Question: The below SQL query is supposed to show a teacher availability. There are 4 possible booking types - AM, PM, Full Day and Hourly. If there's an AM booking, the text in the cell should show PM, if there's a PM booking, it should show AM, if there's a full day booking, or both an AM and a PM booking, it should show 'xxx'. Hourly bookings - It is safe to assume there is only ever going to be 2 hourly bookings for each day, 1 for the AM (start time <= 12pm) and 1 for PM (end time > 12pm), meaning we should show 'xxx'. This all works fine.
The trouble im having is showing 'XXX' when there is an AM booking then a PM hourly booking, or a PM booking with an AM hourly booking.
'''
WITH Bookings AS
( SELECT TeacherID,
[WeekDay] = DATENAME(WEEKDAY, BookingDate),
[0], [1], [2], [3],
[Status] = CASE
WHEN ([0] > 0 AND [1] > 0) THEN 'XXX'
WHEN [2] > 0 THEN 'XXX'
WHEN [0] > 0 THEN 'PM'
WHEN [1] > 0 THEN 'AM'
WHEN [3] > 0 AND StartTime <= CONVERT(TIME, '12:00:00') AND EndTime >= CONVERT(TIME, '12:00:00') THEN 'XXX'
WHEN [3] > 0 AND EndTime <= CONVERT(TIME, '12:00:00') THEN 'PM'
WHEN [3] > 0 AND StartTime >= CONVERT(TIME, '12:00:00') THEN 'AM'
END
FROM ( SELECT TeacherID,
BookingDate,
BookingDuration,
StartTime = CASE WHEN BookingDuration = 3 THEN CAST(MIN(StartTime) OVER(PARTITION BY TeacherID, BookingDate, BookingDuration) AS TIME) ELSE NULL END,
EndTime = CASE WHEN BookingDuration = 3 THEN CAST(MAX(EndTime) OVER(PARTITION BY TeacherID, BookingDate, BookingDuration) AS TIME) ELSE NULL END,
[x] = 1
FROM BookingDays
WHERE (Status = 0 OR Status IS NULL)
) BookingDays
PIVOT
( SUM(x)
FOR BookingDuration IN ([0], [1], [2], [3])
) pvt
WHERE BookingDate >= DATEADD(ww, DATEDIFF(ww,0,'05/06/2013'), 0) AND BookingDate <= DATEADD(ww, DATEDIFF(ww,0,'05/06/2013'), 6)
), PivotedBookings AS
( SELECT *
FROM Bookings
PIVOT
( MAX([Status])
FOR [WeekDay] IN ([Monday], [Tuesday], [Wednesday], [Thursday], [Friday])
) pvt
)
SELECT ID,Firstname,Surname,Band,'PS' + CONVERT(varchar(50),DefaultChargeRateDaily) + '/' + 'PS' + CONVERT(varchar(50), DefaultPayRateDaily) as 'BandRates',Telephone,Mobile,Teacher,TeacherAssistant,KeyStage,MAX(Monday) Monday,MAX(Tuesday) Tuesday,MAX(Wednesday) Wednesday,MAX(Thursday) Thursday,MAX(Friday) Friday, Notes
FROM (
SELECT t.ID,
t.Firstname,
t.Surname,
tb.Band,
t.DefaultChargeRateDaily,
t.DefaultPayRateDaily,
t.Telephone,
t.Mobile,
t.Teacher,
t.TeacherAssistant,
CASE WHEN t.Nursery > 0 THEN 'NUR' WHEN t.Reception > 0 THEN 'REC' WHEN t.Year1 > 0 THEN 'Y1' WHEN t.Year2 > 0 THEN 'Y2' WHEN t.Year3 > 0 THEN 'Y3' WHEN t.Year4 > 0 THEN 'Y4' WHEN t.Year5 > 0 THEN 'Y5' WHEN t.Year6 > 0 THEN 'Y6' WHEN t.Year7 > 0 THEN 'Y7' WHEN t.Year8 > 0 THEN 'Y8' WHEN t.Year9 > 0 THEN 'Y9' WHEN t.Year10 > 0 THEN 'Y10' WHEN t.Year11 > 0 THEN 'Y11' WHEN t.ALevel > 0 THEN 'ALevel' END + ' - ' + CASE WHEN t.ALevel > 0 THEN 'ALevel' WHEN t.Year11 > 0 THEN 'Y11' WHEN t.Year10 > 0 THEN 'Y10' WHEN t.Year9 > 0 THEN 'Y9' WHEN t.Year8 > 0 THEN 'Y8' WHEN t.Year7 > 0 THEN 'Y7' WHEN t.Year6 > 0 THEN 'Y6' WHEN t.Year5 > 0 THEN 'Y5' WHEN t.Year4 > 0 THEN 'Y4' WHEN t.Year3 > 0 THEN 'Y3' WHEN t.Year2 > 0 THEN 'Y2' WHEN t.Year1 > 0 THEN 'Y1' WHEN t.Reception > 0 THEN 'REC' WHEN t.Nursery > 0 THEN 'NUR' ELSE '' END as 'KeyStage',
Monday = CASE WHEN an.Date = DATEADD(ww, DATEDIFF(ww,0,'05/06/2013'), 0) AND an.TeacherID = t.ID THEN an.Text WHEN t.Status = 0 THEN 'XXX' ELSE COALESCE(pb.Monday, '') END,
Tuesday = CASE WHEN an.Date = DATEADD(ww, DATEDIFF(ww,0,'05/06/2013'), 1) AND an.TeacherID = t.ID THEN an.Text WHEN t.Status = 0 THEN 'XXX' ELSE COALESCE(pb.Tuesday, '') END,
Wednesday = CASE WHEN an.Date = DATEADD(ww, DATEDIFF(ww,0,'05/06/2013'), 2) AND an.TeacherID = t.ID THEN an.Text WHEN t.Status = 0 THEN 'XXX' ELSE COALESCE(pb.Wednesday, '') END,
Thursday = CASE WHEN an.Date = DATEADD(ww, DATEDIFF(ww,0,'05/06/2013'), 3) AND an.TeacherID = t.ID THEN an.Text WHEN t.Status = 0 THEN 'XXX' ELSE COALESCE(pb.Thursday, '') END,
Friday = CASE WHEN an.Date = DATEADD(ww, DATEDIFF(ww,0,'05/06/2013'), 4) AND an.TeacherID = t.ID THEN an.Text WHEN t.Status = 0 THEN 'XXX' ELSE COALESCE(pb.Friday, '') END,
Notes
FROM Teachers t
LEFT JOIN PivotedBookings pb
ON pb.TeacherID = t.ID
LEFT JOIN TeacherBands tb
ON tb.ID = t.Band
LEFT JOIN AvailabilityNotes an
ON t.ID = an.TeacherID
WHERE t.Active = 0 and (t.Status = 1 or t.Status = 0) and t.PrimarySchool = 1 and t.ID = 9094
) T1
GROUP BY ID,Firstname,Surname,Telephone,Mobile,Teacher,TeacherAssistant,KeyStage,Notes,DefaultChargeRateDaily,DefaultPayRateDaily,Band
ORDER BY Surname,Firstname asc
'''
The first part generates the following -
'''
SELECT TeacherID,
[WeekDay] = DATENAME(WEEKDAY, BookingDate),
[0], [1], [2], [3],
[Status] = CASE
WHEN ([0] > 0 AND [1] > 0) THEN 'XXX'
WHEN [2] > 0 THEN 'XXX'
WHEN [0] > 0 THEN 'PM'
WHEN [1] > 0 THEN 'AM'
WHEN ([3] > 0 AND EndTime <= CONVERT(TIME, '12:00:00')) AND ([0] > 1) THEN 'XXX'
WHEN ([3] > 0 AND EndTime <= CONVERT(TIME, '12:00:00')) AND ([1] > 1) THEN 'XXX'
WHEN [3] > 0 AND StartTime <= CONVERT(TIME, '12:00:00') AND EndTime >= CONVERT(TIME, '12:00:00') THEN 'XXX'
WHEN [3] > 0 AND EndTime <= CONVERT(TIME, '12:00:00') THEN 'PM'
WHEN [3] > 0 AND StartTime >= CONVERT(TIME, '12:00:00') THEN 'AM'
END
FROM ( SELECT TeacherID,
BookingDate,
BookingDuration,
StartTime = CASE WHEN BookingDuration = 3 THEN CAST(MIN(StartTime) OVER(PARTITION BY TeacherID, BookingDate, BookingDuration) AS TIME) ELSE NULL END,
EndTime = CASE WHEN BookingDuration = 3 THEN CAST(MAX(EndTime) OVER(PARTITION BY TeacherID, BookingDate, BookingDuration) AS TIME) ELSE NULL END,
[x] = 1
FROM BookingDays
WHERE (Status = 0 OR Status IS NULL)
) BookingDays
PIVOT
( SUM(x)
FOR BookingDuration IN ([0], [1], [2], [3])
) pvt
WHERE BookingDate >= DATEADD(ww, DATEDIFF(ww,0,'05/06/2013'), 0) AND BookingDate <= DATEADD(ww, DATEDIFF(ww,0,'05/06/2013'), 6)
'''
.
'''
TeacherID | WeekDay | 0 | 1 | 2 | 3 | Status
9094 | Monday | NULL | NULL | 1 | NULL | XXX
9094 | Tuesday | NULL | NULL | NULL | 1 | AM
9094 | Wednesday| NULL | 1 | NULL | NULL | AM
9094 | Thursday | NULL | 1 | NULL | NULL | AM
9094 | Thursday | NULL | NULL | NULL | 1 | PM
9094 | Friday | NULL | NULL | 1 | 1 | XXX
'''
Booking Durations -
0 - AM
1 - PM
2 - Full Day
3 - Hourly
We can see here, the two Thursday rows need merging and showing in the status column as XXX, rather than 2 separate rows.
An example is shown in the screenshot below. Highlighted yellow, it is showing PM, however it should show XXX as there is 1 PM hourly and an AM.

How can I get it to show XXX when there is an hourly and a AM or an hourly and a PM?
Thanks!
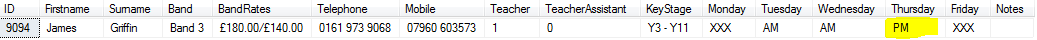
Answer: I would split the complex logic into two steps, using an IntermediateBookings CTE to reduce the logic to two columns 'has_am' and 'has_pm'. These are more easy to calculate, and from these, the final output is then easy to calculate as well. In theory, you could just improve the 'CASE' expression of your original statement to contain some more 'AND's and 'OR's, but that is not very maintainable. The start of the query should be like this:
'''
WITH IntermediateBooking as (
SELECT TeacherID,
[WeekDay] = DATENAME(WEEKDAY, BookingDate),
[0], [1], [2], [3],
has_am = case when
[1] > 0
OR [2] > 0
OR ([3] > 0 AND StartTime <= CONVERT(TIME, '12:00:00'))
then 1
else null
end,
has_pm = case when
[0] > 0
OR [2] > 0
OR ([3] > 0 AND EndTime >= CONVERT(TIME, '12:00:00'))
then 1
else null
end
FROM ( SELECT TeacherID,
BookingDate,
BookingDuration,
StartTime = CASE WHEN BookingDuration = 3 THEN CAST(MIN(StartTime) OVER(PARTITION BY TeacherID, BookingDate, BookingDuration) AS TIME) ELSE NULL END,
EndTime = CASE WHEN BookingDuration = 3 THEN CAST(MAX(EndTime) OVER(PARTITION BY TeacherID, BookingDate, BookingDuration) AS TIME) ELSE NULL END,
[x] = 1
FROM BookingDays
WHERE (Status = 0 OR Status IS NULL)
) BookingDays
PIVOT
( SUM(x)
FOR BookingDuration IN ([0], [1], [2], [3])
) pvt
WHERE BookingDate >= DATEADD(ww, DATEDIFF(ww,0,'05/06/2013'), 0) AND BookingDate <= DATEADD(ww, DATEDIFF(ww,0,'05/06/2013'), 6)
),
Bookings AS (
SELECT TeacherID, [WeekDay],
case when sum(has_am) > 0 and sum(has_pm) > 0 then 'XXX'
WHEN sum(has_am) > 0 then 'AM'
WHEN sum(has_pm) > 0 then 'PM'
end as [Status]
FROM IntermediateBookings
GROUP BY TeacherID, [WeekDay]
)
'''
The rest - starting with 'PivotedBookings' - could stay as you have it.
However, as I do not have the tables available, I cannot check for syntax errors and if the result is as requested. Some tweaks may be necessary.